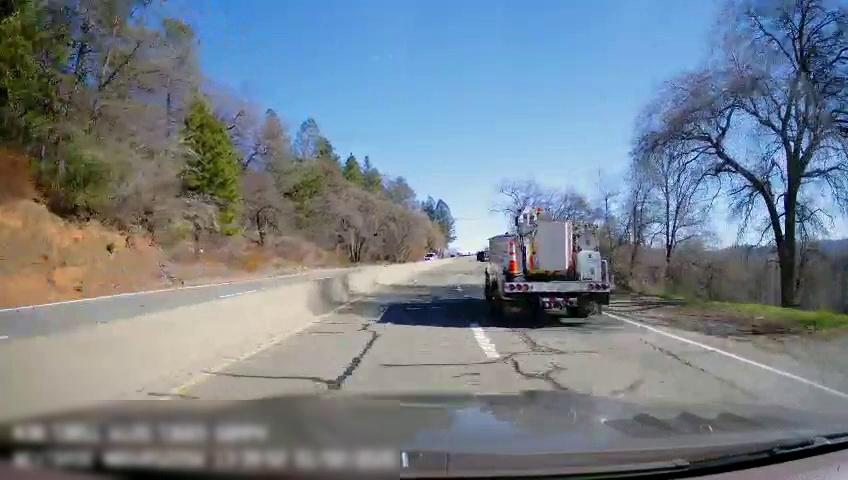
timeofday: Day
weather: Sunny
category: Drivable Space
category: Drivable Space
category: Vehicles | SUV
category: Vehicles | Truck
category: Lanes | Opposite Lane
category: Lanes | Opposite Lane
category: Lanes | Current Lane
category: Lanes | Current Lane
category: Lanes | Alternate Lane